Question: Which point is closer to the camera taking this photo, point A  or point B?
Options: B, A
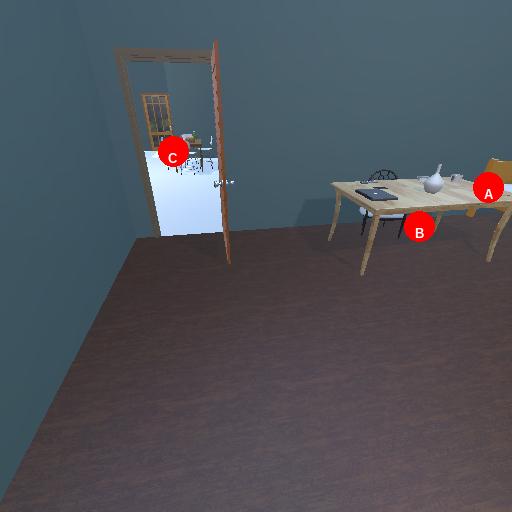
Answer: B